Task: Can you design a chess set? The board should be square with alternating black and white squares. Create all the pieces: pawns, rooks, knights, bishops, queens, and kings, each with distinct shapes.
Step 4937:
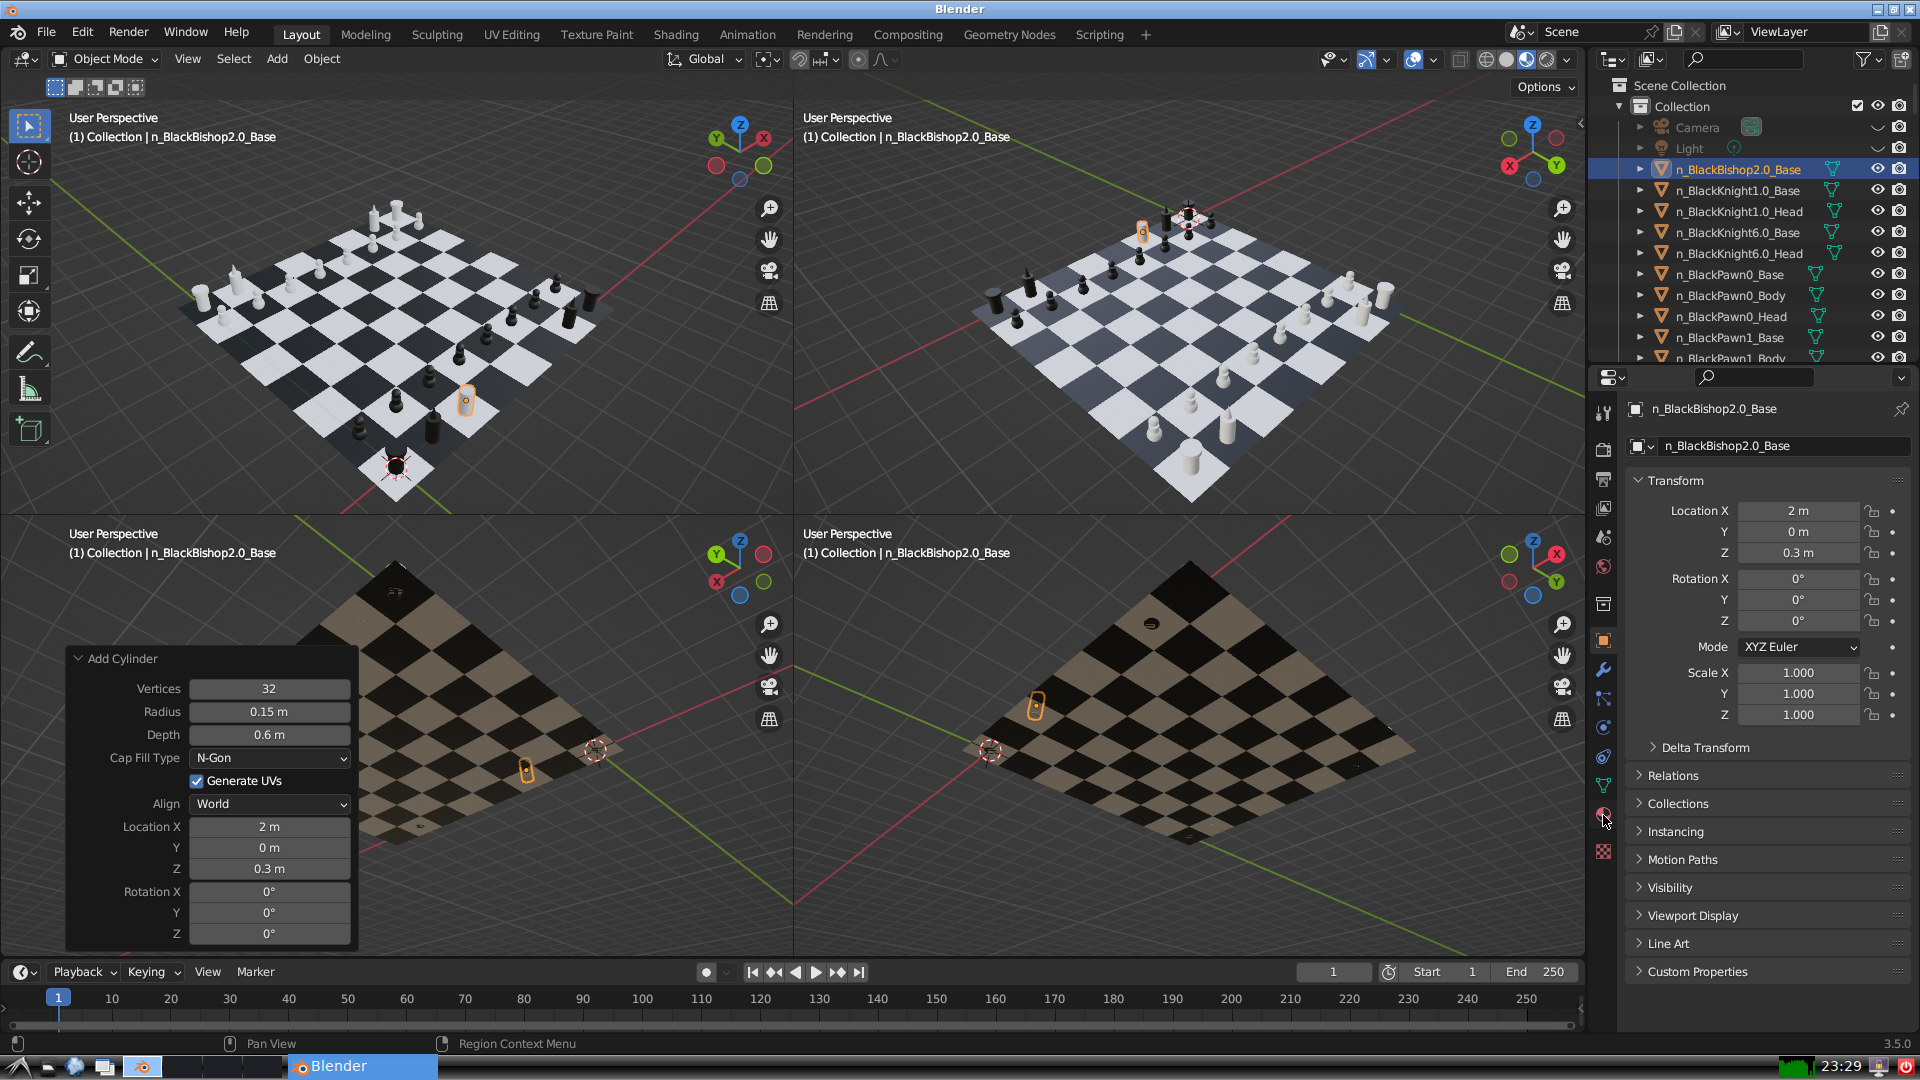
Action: click: no